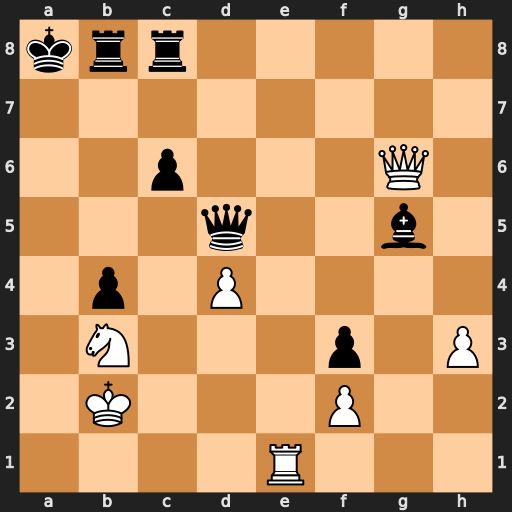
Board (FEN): krr5/8/2p3Q1/3q2b1/1p1P4/1N3p1P/1K3P2/4R3
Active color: w
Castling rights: -
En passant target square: -
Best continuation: Ra1+ Kb7 Nc5+ Qxc5 dxc5